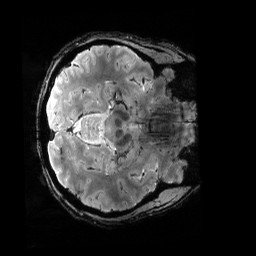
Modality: T2starw
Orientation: axial
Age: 30
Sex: male
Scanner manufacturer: siemens
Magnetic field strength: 6.98 T
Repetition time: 4.91 s
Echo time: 0.016 s